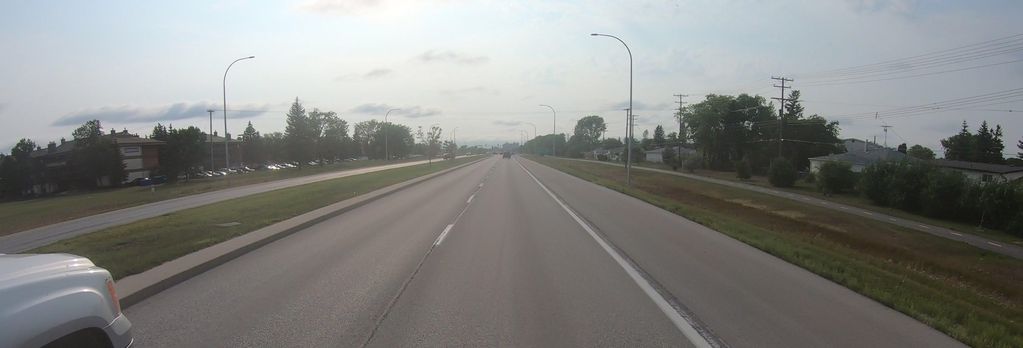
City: winnipeg